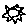
Label: sun